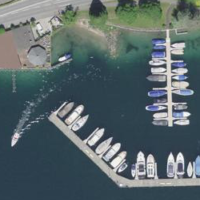
EUNIS habitat code: 14
Species observed at this site:
Veronica filiformis
Aythya fuligula
Aesculus hippocastanum